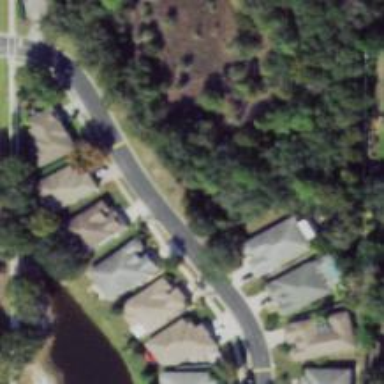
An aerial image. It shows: Residential road.